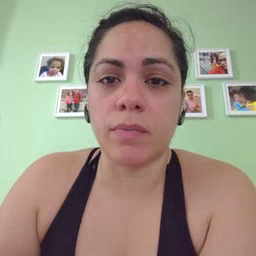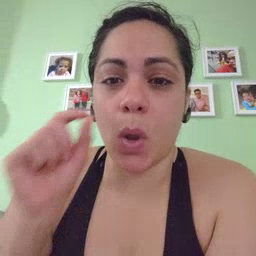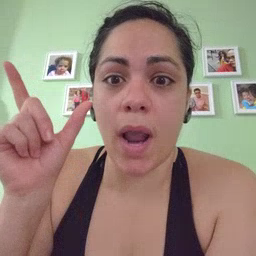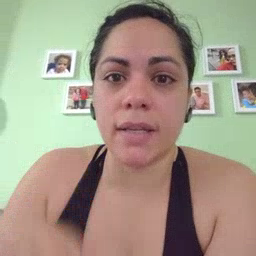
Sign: awake